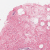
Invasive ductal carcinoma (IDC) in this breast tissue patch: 0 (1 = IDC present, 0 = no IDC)